Current action and preconditions to check: trajectory_clear

Your task: For each precondition in the list above, predict whether it will hold at this action.

Consider the current scene as observed from the mobile robot's camera, and analyze the predicted future states of all dynamic agents (e.g., people, animals, vehicles, or any moving entities) within the NEXT SECOND.

IMPORTANT: Only answer "very likely" if you are absolutely certain—based on strong, clear evidence—that a dynamic agent will violate the precondition in the predicted future state. Do NOT answer "very likely" for unlikely, ambiguous, or low-probability risks.

Ask yourself for each precondition: Is there a high probability, with clear and convincing evidence, that the predicted future states of any dynamic agent will interfere with the predicted future state of the currently executing action within the NEXT SECOND, causing that precondition to fail?

Assess the risk level based on these predictions. Use "likely" or "very likely" if motions create a clear risk of interference.

Use "neutral" or "improbable" if agents are nearby but their predicted paths are clearly diverging or non-conflicting.

Failure Risk Categories: "very improbable", "improbable", "neutral", "likely", "very likely"

Answer Format: Output ONLY the probability_of_failure value from these categories: "very improbable", "improbable", "neutral", "likely", "very likely"

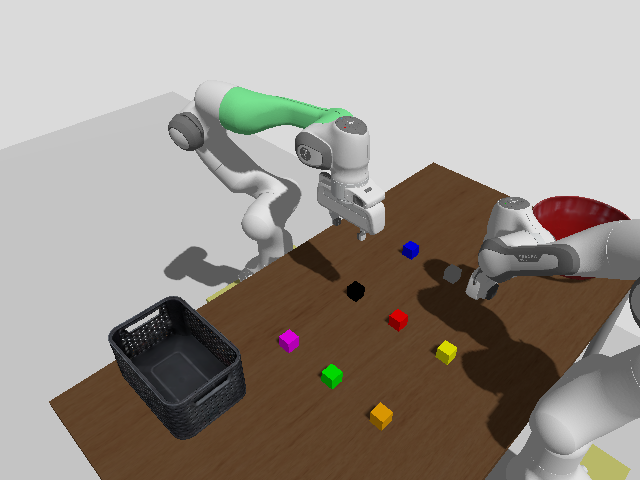

Answer: very improbable